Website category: university
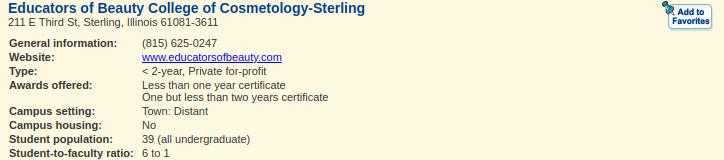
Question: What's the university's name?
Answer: Educators of Beauty College of Cosmetology-Sterling

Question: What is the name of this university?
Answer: Educators of Beauty College of Cosmetology-Sterling

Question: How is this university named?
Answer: Educators of Beauty College of Cosmetology-Sterling

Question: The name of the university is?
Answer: Educators of Beauty College of Cosmetology-Sterling

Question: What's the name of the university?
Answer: Educators of Beauty College of Cosmetology-Sterling

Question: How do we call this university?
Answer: Educators of Beauty College of Cosmetology-Sterling

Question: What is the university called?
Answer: Educators of Beauty College of Cosmetology-Sterling

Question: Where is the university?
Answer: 211 E Third St, Sterling, Illinois 61081-3611

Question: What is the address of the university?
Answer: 211 E Third St, Sterling, Illinois 61081-3611

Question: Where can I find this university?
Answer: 211 E Third St, Sterling, Illinois 61081-3611

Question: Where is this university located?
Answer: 211 E Third St, Sterling, Illinois 61081-3611

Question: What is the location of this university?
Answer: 211 E Third St, Sterling, Illinois 61081-3611

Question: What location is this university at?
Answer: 211 E Third St, Sterling, Illinois 61081-3611

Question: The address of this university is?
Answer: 211 E Third St, Sterling, Illinois 61081-3611

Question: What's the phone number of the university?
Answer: (815) 625-0247

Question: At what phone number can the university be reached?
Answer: (815) 625-0247

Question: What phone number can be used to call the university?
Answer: (815) 625-0247

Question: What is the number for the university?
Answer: (815) 625-0247

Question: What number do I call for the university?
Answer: (815) 625-0247

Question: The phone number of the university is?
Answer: (815) 625-0247

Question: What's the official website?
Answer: www.educatorsofbeauty.com

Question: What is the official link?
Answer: www.educatorsofbeauty.com

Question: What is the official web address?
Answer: www.educatorsofbeauty.com

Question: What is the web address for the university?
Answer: www.educatorsofbeauty.com

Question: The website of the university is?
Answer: www.educatorsofbeauty.com

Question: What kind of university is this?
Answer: < 2-year, Private for-profit

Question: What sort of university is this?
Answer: < 2-year, Private for-profit

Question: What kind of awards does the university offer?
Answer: Less than one year certificate One but less than two years certificate

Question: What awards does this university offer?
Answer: Less than one year certificate One but less than two years certificate

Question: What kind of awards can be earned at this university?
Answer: Less than one year certificate One but less than two years certificate

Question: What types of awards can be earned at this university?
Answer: Less than one year certificate One but less than two years certificate

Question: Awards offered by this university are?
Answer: Less than one year certificate One but less than two years certificate

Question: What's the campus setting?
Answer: Town: Distant

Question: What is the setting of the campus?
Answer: Town: Distant

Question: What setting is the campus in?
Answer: Town: Distant

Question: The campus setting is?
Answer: Town: Distant

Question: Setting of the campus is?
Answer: Town: Distant

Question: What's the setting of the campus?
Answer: Town: Distant

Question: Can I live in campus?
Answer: No

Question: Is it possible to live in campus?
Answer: No

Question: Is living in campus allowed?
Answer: No

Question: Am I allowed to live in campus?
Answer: No

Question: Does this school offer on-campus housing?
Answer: No

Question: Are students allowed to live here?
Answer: No

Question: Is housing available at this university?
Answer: No

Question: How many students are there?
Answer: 39 (all undergraduate)

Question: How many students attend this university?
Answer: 39 (all undergraduate)

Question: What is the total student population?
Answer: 39 (all undergraduate)

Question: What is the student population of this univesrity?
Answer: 39 (all undergraduate)

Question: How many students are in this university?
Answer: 39 (all undergraduate)

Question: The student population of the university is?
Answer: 39 (all undergraduate)

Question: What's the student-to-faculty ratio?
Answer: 6 to 1

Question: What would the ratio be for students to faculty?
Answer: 6 to 1

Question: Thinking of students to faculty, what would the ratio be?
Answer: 6 to 1

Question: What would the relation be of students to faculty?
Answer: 6 to 1

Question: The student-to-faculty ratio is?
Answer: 6 to 1

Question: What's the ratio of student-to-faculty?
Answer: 6 to 1

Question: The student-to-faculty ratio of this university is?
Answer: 6 to 1